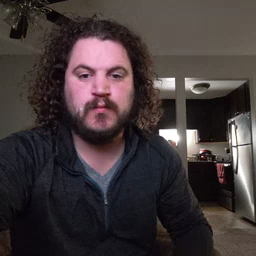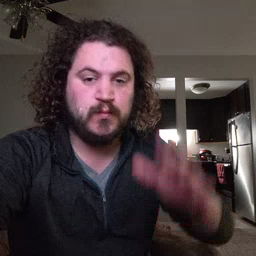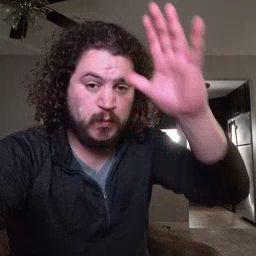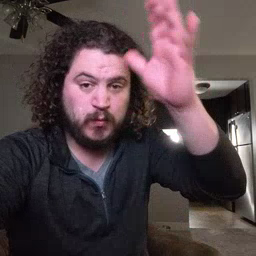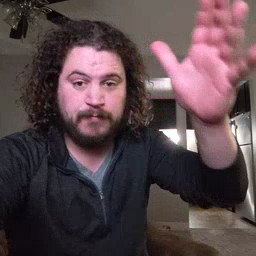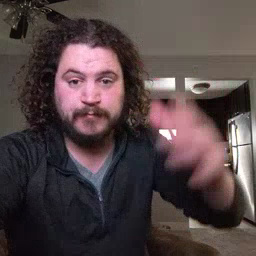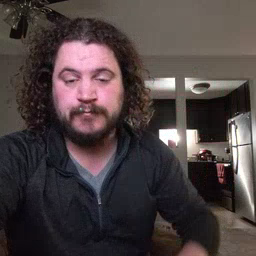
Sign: grandpa